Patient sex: M
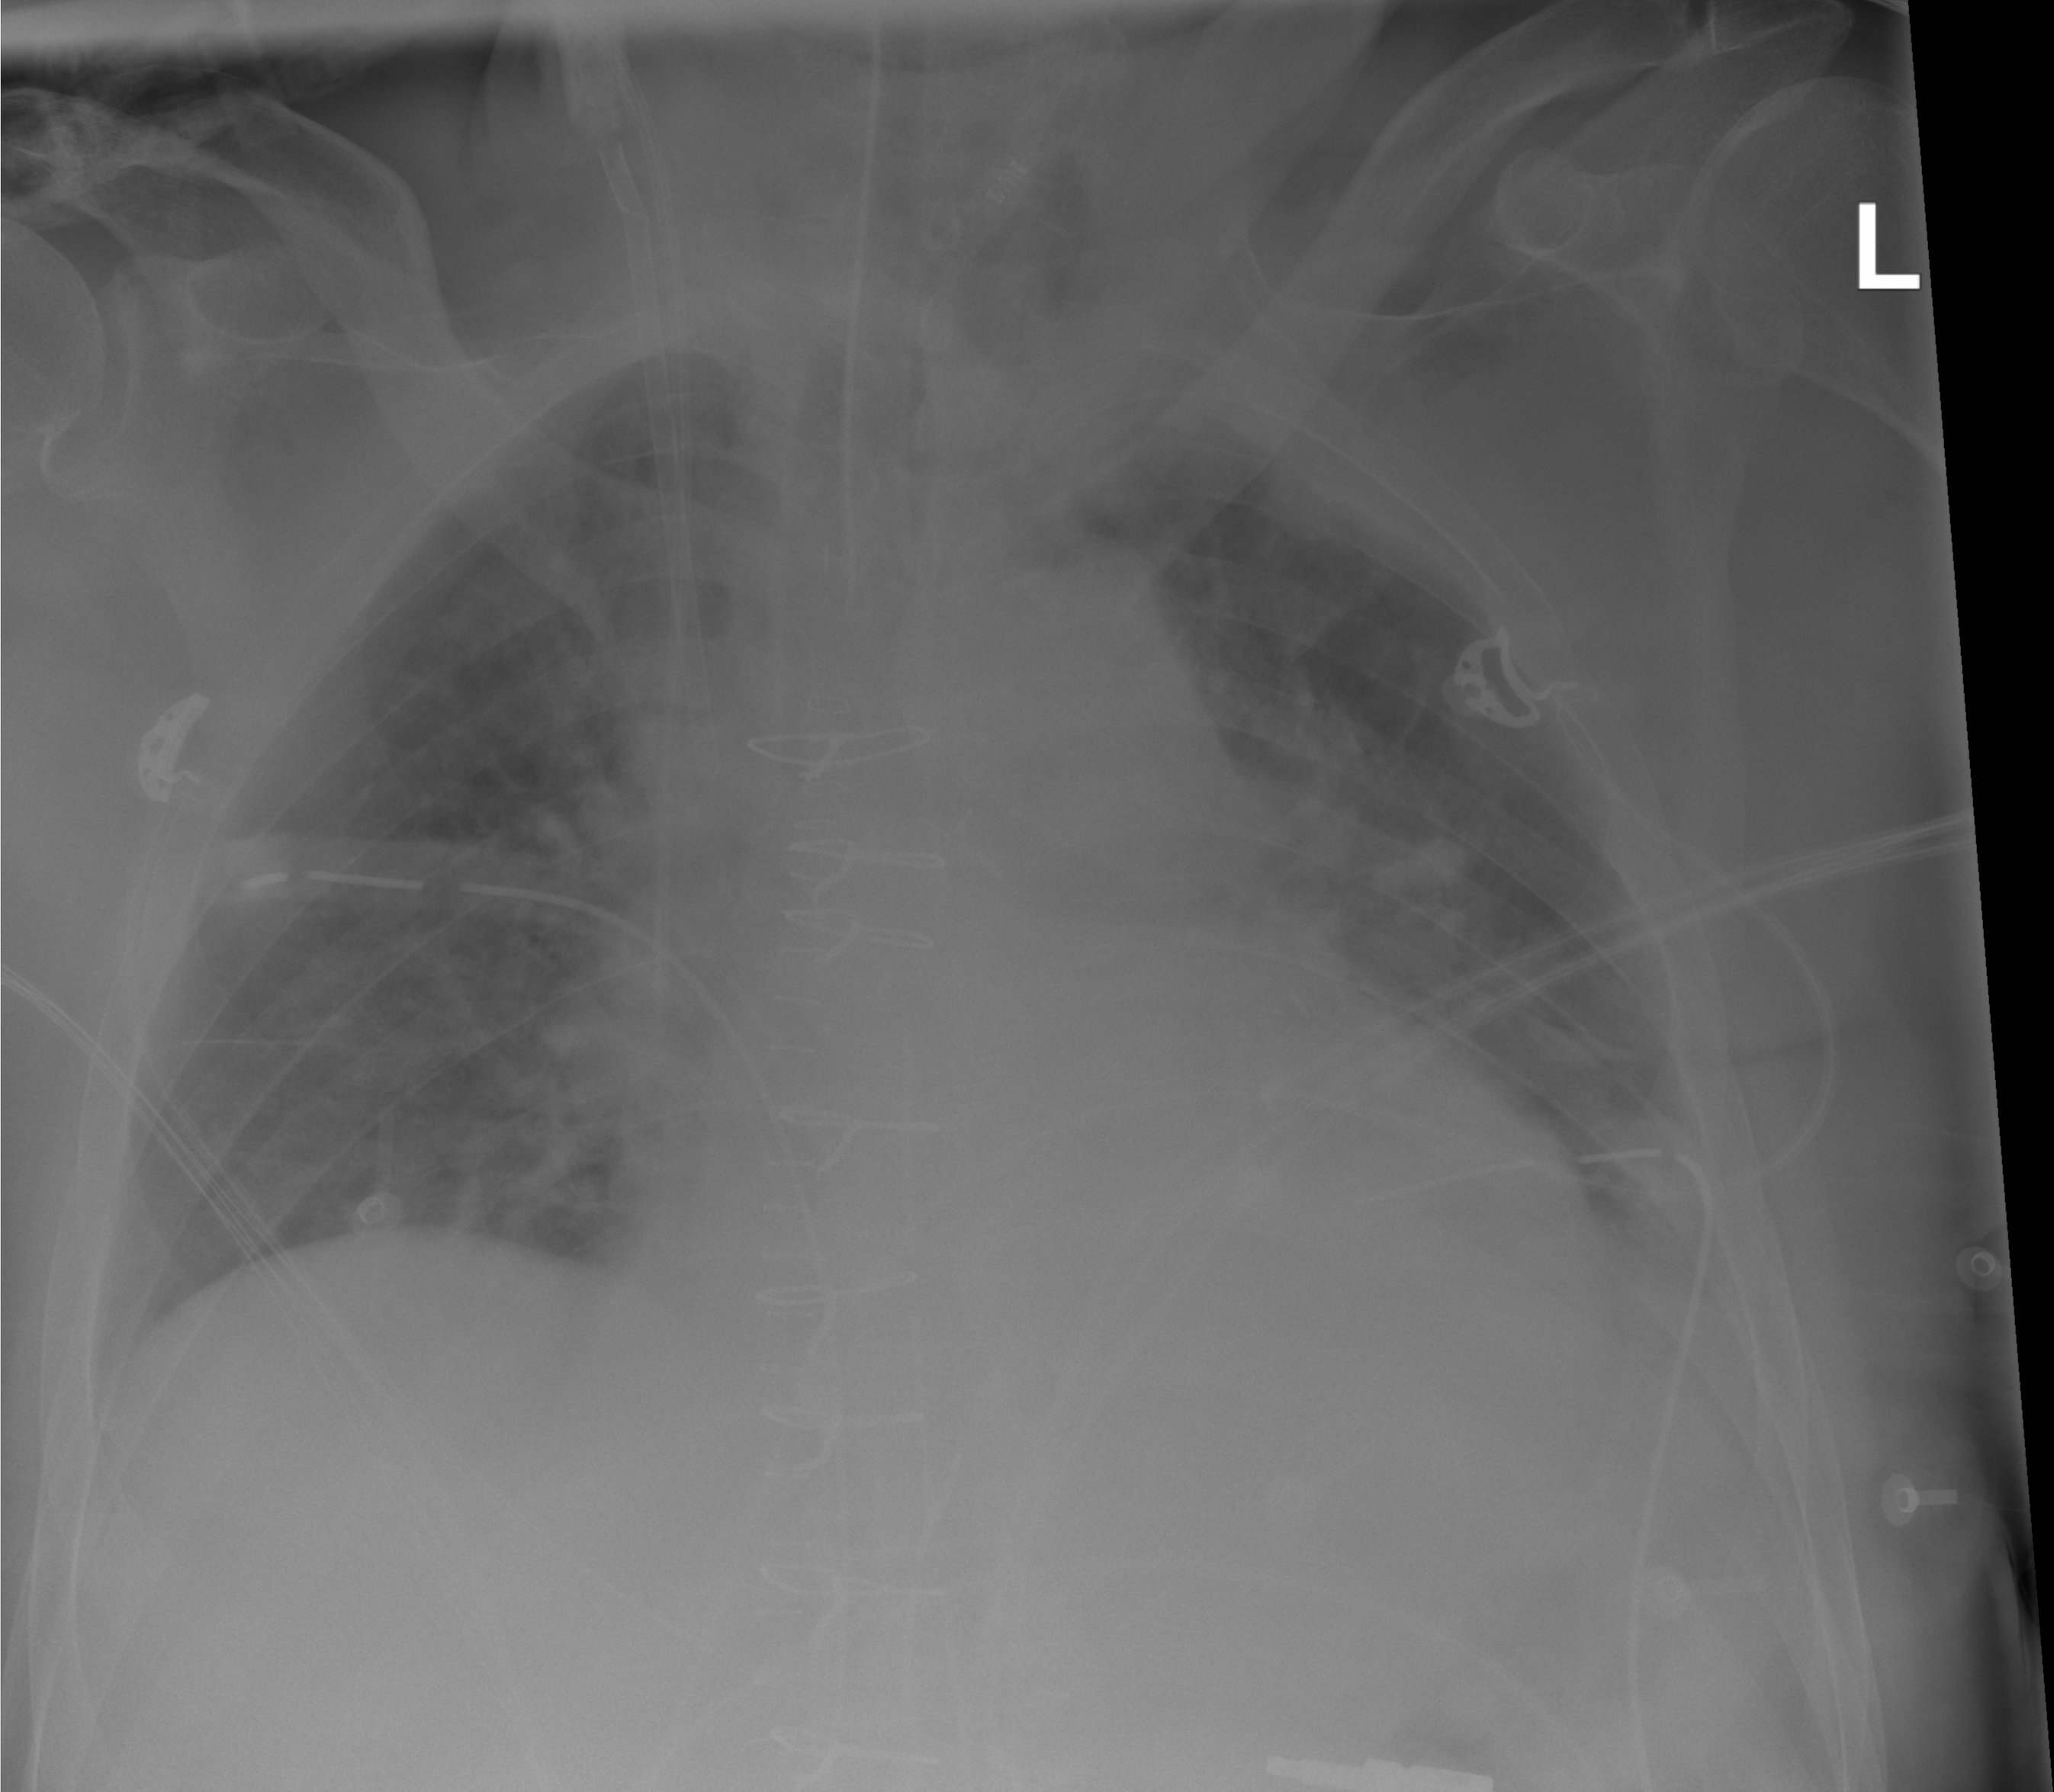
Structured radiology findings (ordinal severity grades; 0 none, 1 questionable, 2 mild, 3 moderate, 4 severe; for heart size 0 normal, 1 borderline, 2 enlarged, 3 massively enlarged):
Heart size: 2
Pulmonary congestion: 2
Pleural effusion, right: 0
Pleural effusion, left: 0
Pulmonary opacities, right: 0
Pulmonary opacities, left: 0
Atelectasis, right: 0
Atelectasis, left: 0